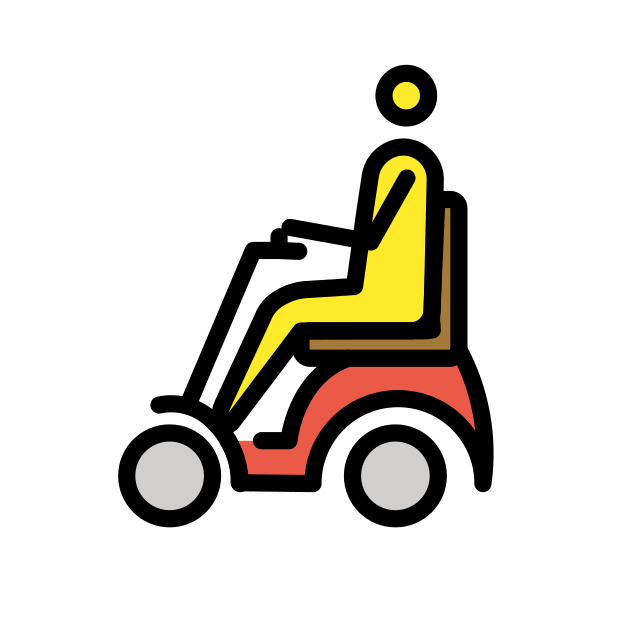
person in motorized wheelchair